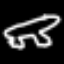
Label: frog